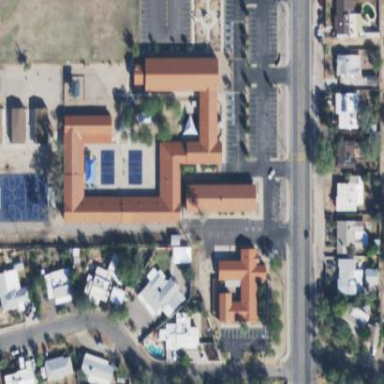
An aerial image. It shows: School building.